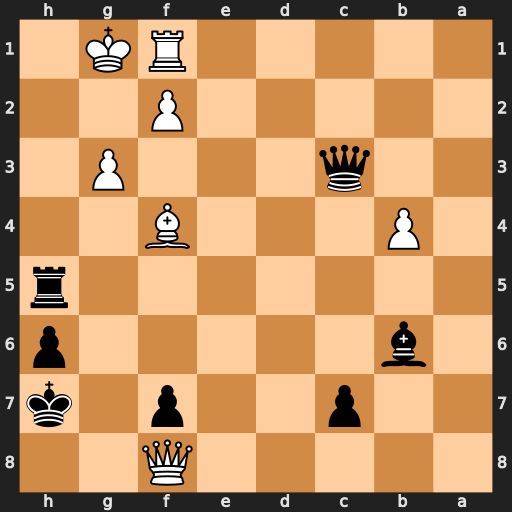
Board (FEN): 5Q2/2p2p1k/1b5p/7r/1P3B2/2q3P1/5P2/5RK1
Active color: b
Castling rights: -
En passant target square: -
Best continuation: Qc4 Qa8 c6